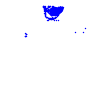
Particle: electron